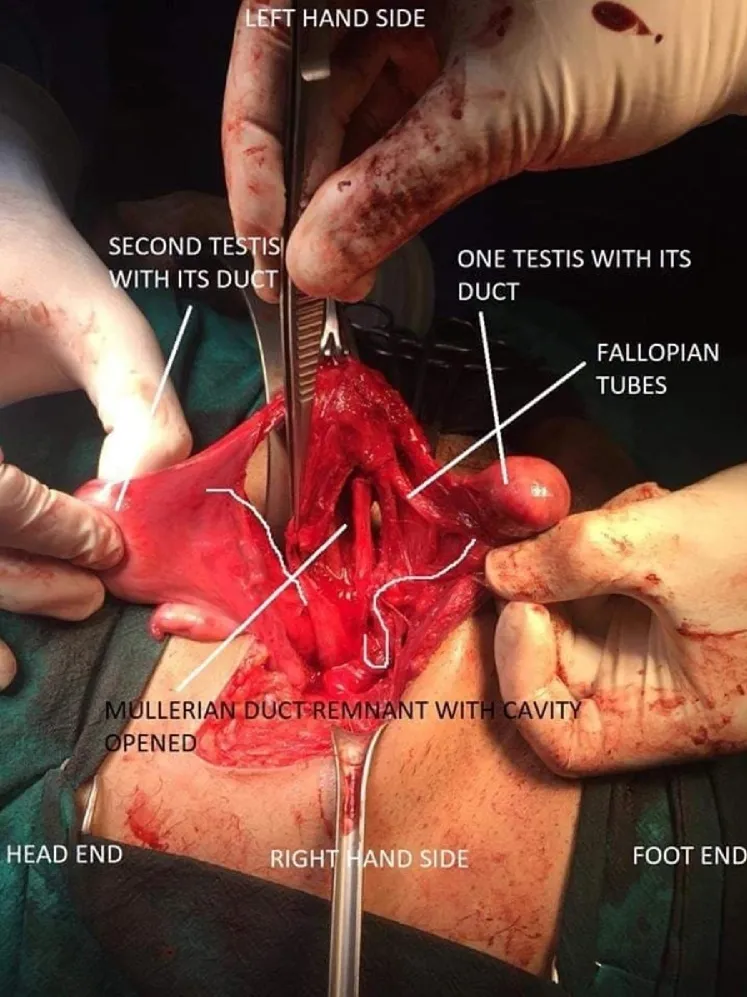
Both testes with PMDS.
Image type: medical_photograph (other_medical_photograph)